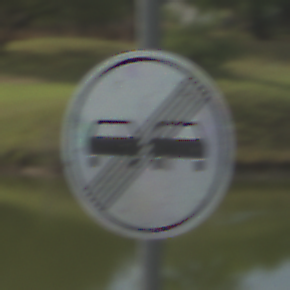
Verkehrszeichen: EndeUeberholverbot
Umgebung: Outdoor, Nature
Tageszeit: MorningAfternoon
Wetter: PartlyCloudy
Licht: Natural
Jahreszeit: NotSpecified
Kontrast: HighContrast